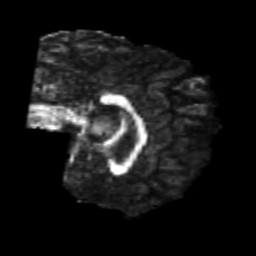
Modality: FA
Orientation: sagittal
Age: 23
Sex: male
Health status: healthy
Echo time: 0.074 s